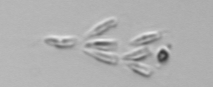
Label: Dinobryon